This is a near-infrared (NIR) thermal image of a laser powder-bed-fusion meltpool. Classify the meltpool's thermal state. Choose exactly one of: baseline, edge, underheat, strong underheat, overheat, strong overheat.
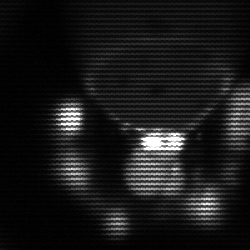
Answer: edge